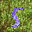
Label: 5